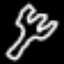
Label: fork